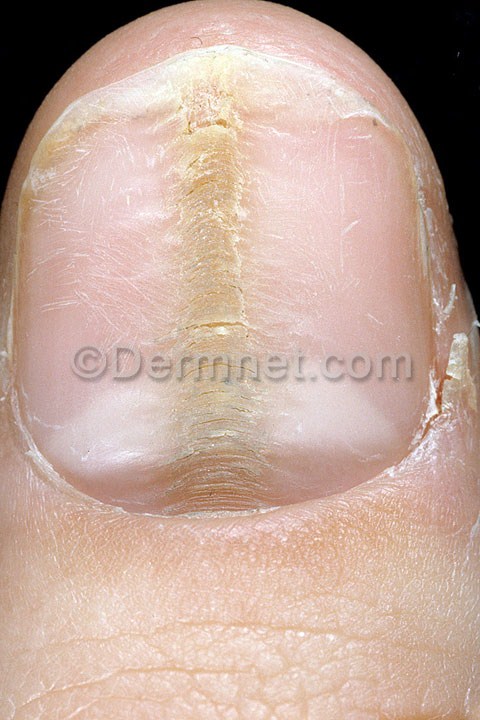
Disease: Nail Fungus and other Nail Disease